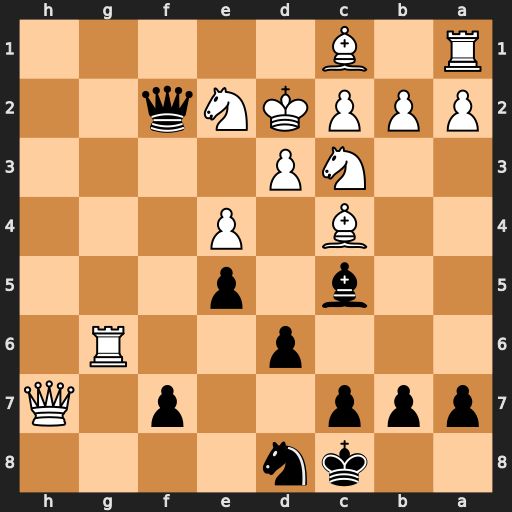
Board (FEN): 2kn4/ppp2p1Q/3p2R1/2b1p3/2B1P3/2NP4/PPPKNq2/R1B5
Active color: b
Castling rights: -
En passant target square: -
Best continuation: Be3+ Kd1 Qf1#